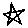
Label: star